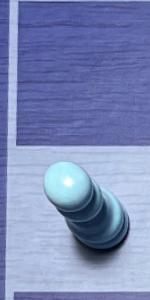
Label: Pawn_White